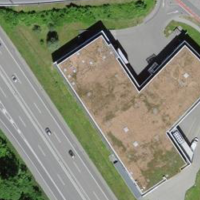
EUNIS habitat code: 57
Species observed at this site:
Buteo buteo
Columba livia